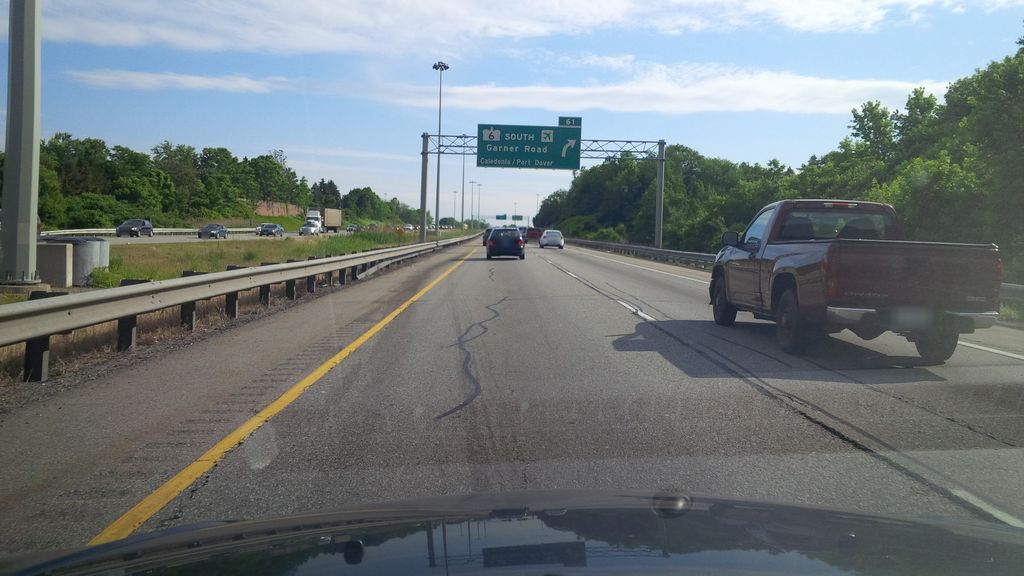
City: hamilton